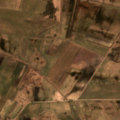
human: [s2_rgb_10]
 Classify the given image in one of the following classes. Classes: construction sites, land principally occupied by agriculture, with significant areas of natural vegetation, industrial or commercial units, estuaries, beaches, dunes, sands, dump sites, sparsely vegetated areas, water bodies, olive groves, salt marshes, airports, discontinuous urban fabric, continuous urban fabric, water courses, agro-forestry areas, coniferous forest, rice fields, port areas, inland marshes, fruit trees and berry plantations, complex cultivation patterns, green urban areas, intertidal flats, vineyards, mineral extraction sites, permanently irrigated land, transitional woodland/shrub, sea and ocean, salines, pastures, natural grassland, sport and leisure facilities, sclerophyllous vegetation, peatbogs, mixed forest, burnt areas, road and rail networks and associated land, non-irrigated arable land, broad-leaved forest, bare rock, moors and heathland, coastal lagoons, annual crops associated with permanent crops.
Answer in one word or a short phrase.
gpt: discontinuous urban fabric, non-irrigated arable land, pastures, complex cultivation patterns, land principally occupied by agriculture, with significant areas of natural vegetation